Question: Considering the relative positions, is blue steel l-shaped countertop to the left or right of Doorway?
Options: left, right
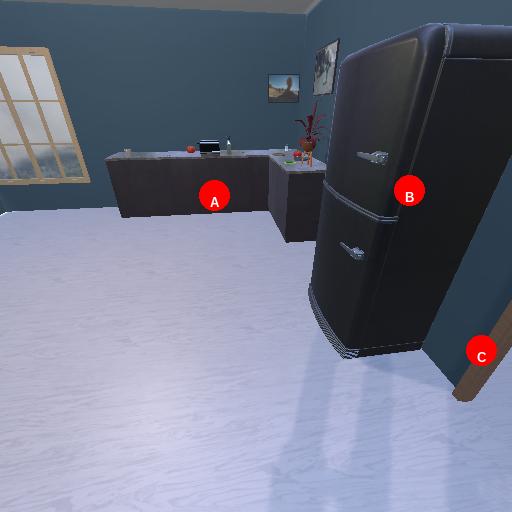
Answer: left